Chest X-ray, AP view. Patient: 53 years old, sex F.
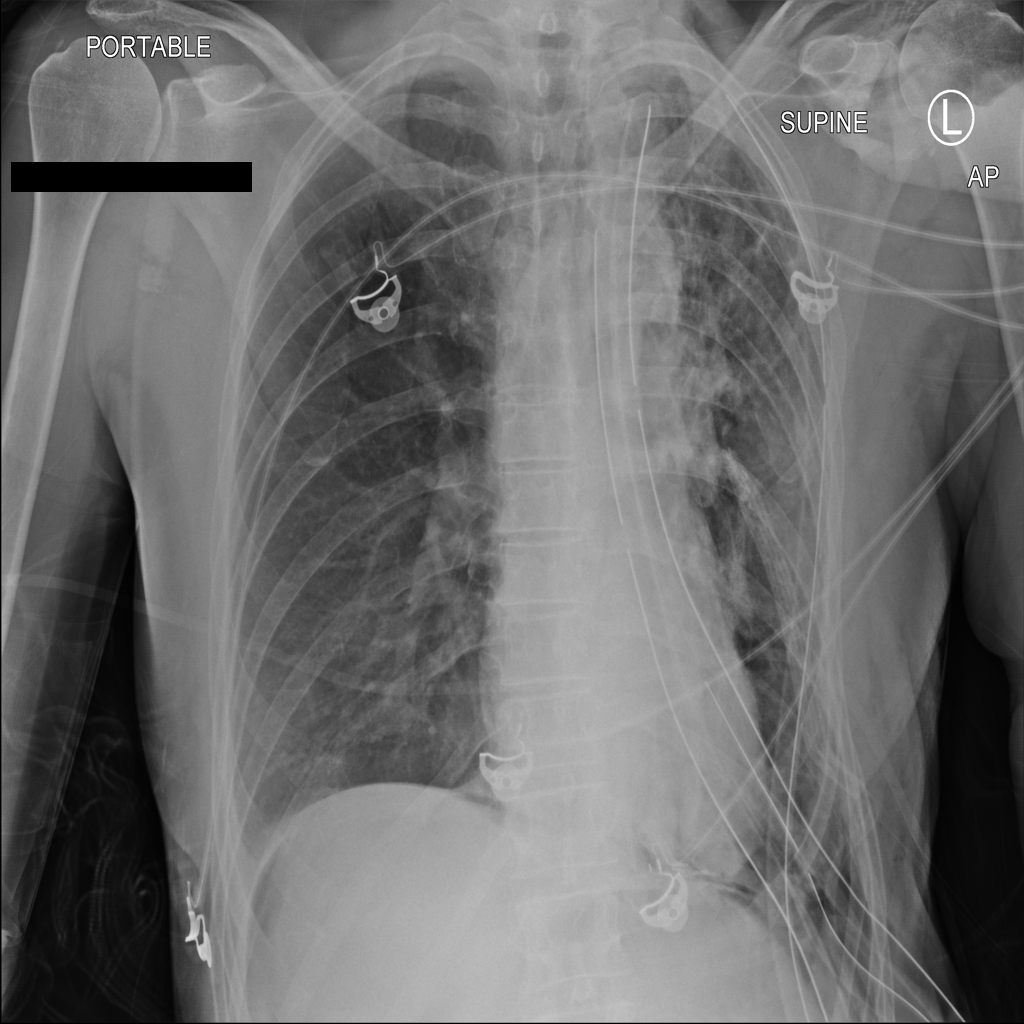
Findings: No Finding